Interaction volume radius: 5 \u00c5
Interaction volume height: 30 \u00c5
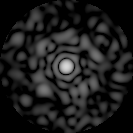
Disorder parameter: 0.8657